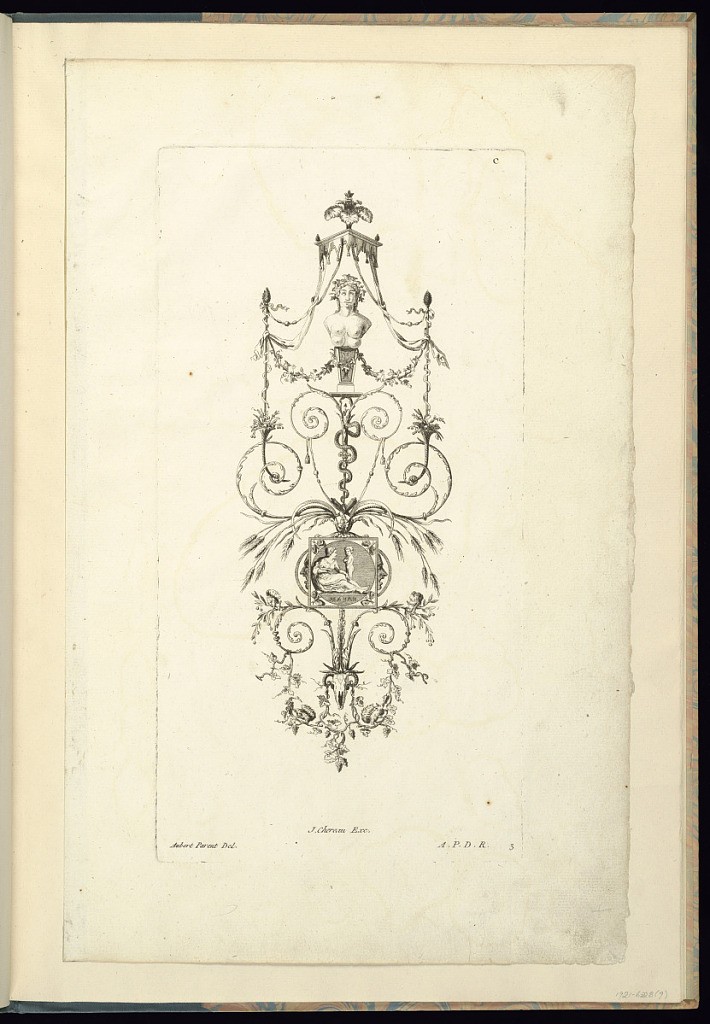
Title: Arabesque Design
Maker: Aubert Henri Joseph A. Parent, French, 1753–1835
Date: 1788
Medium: Etching and engraving on paper
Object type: Print
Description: Arabesque design with a many-breasted term with ivy vine wound around her head. The arabesque also features thyrsi, sheaves of wheat, squirrels, a bucranium, snakes, and a medallion of a young woman with a small boy; the medallion is set in a frame with butterflies (perhaps suggesting the interior figures are Cupid and Psyche). The plate is signed and numbered.